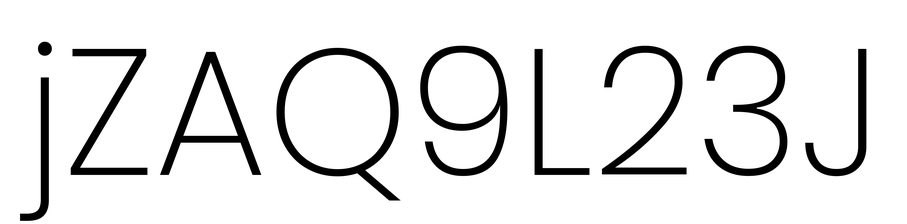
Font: Poppins-ExtraLight